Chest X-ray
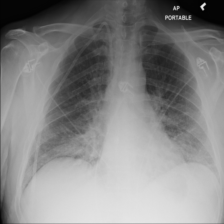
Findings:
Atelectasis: negative
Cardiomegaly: negative
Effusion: negative
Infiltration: positive
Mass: negative
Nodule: negative
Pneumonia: negative
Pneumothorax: negative
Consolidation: negative
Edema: negative
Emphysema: negative
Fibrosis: negative
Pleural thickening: negative
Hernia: negative